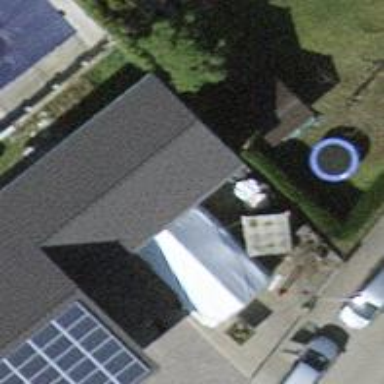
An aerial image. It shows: Garage.